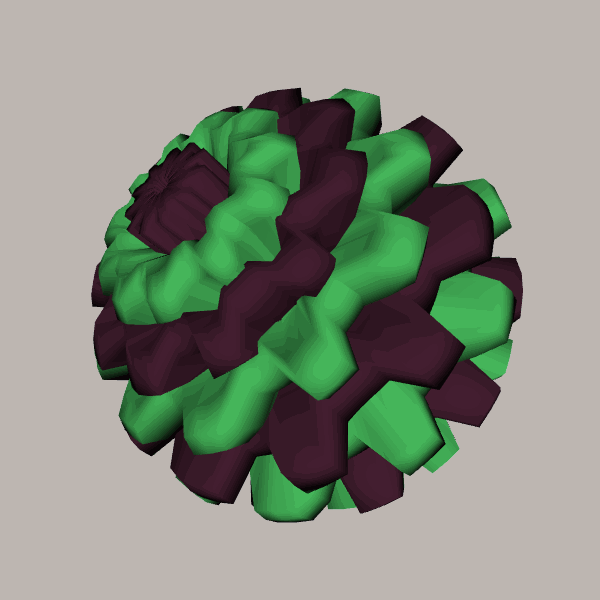
Background: light